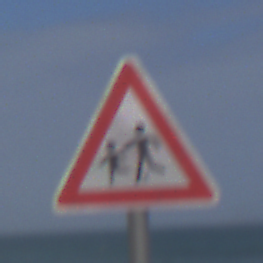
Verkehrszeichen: KinderRechts
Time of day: Midday
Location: Outdoor (Nature)
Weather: PartlyCloudy
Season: NotSpecified
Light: Natural